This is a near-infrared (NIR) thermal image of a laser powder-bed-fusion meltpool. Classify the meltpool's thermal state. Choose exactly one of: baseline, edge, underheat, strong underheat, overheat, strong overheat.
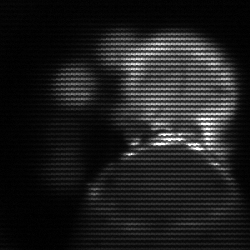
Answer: edge